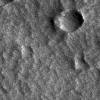
Atmospheric dust classification: not_dusty